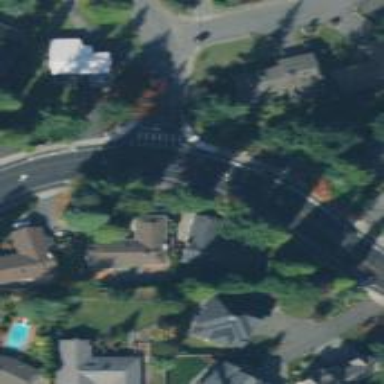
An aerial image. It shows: Asphalt footway with marked crossing.